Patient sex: F
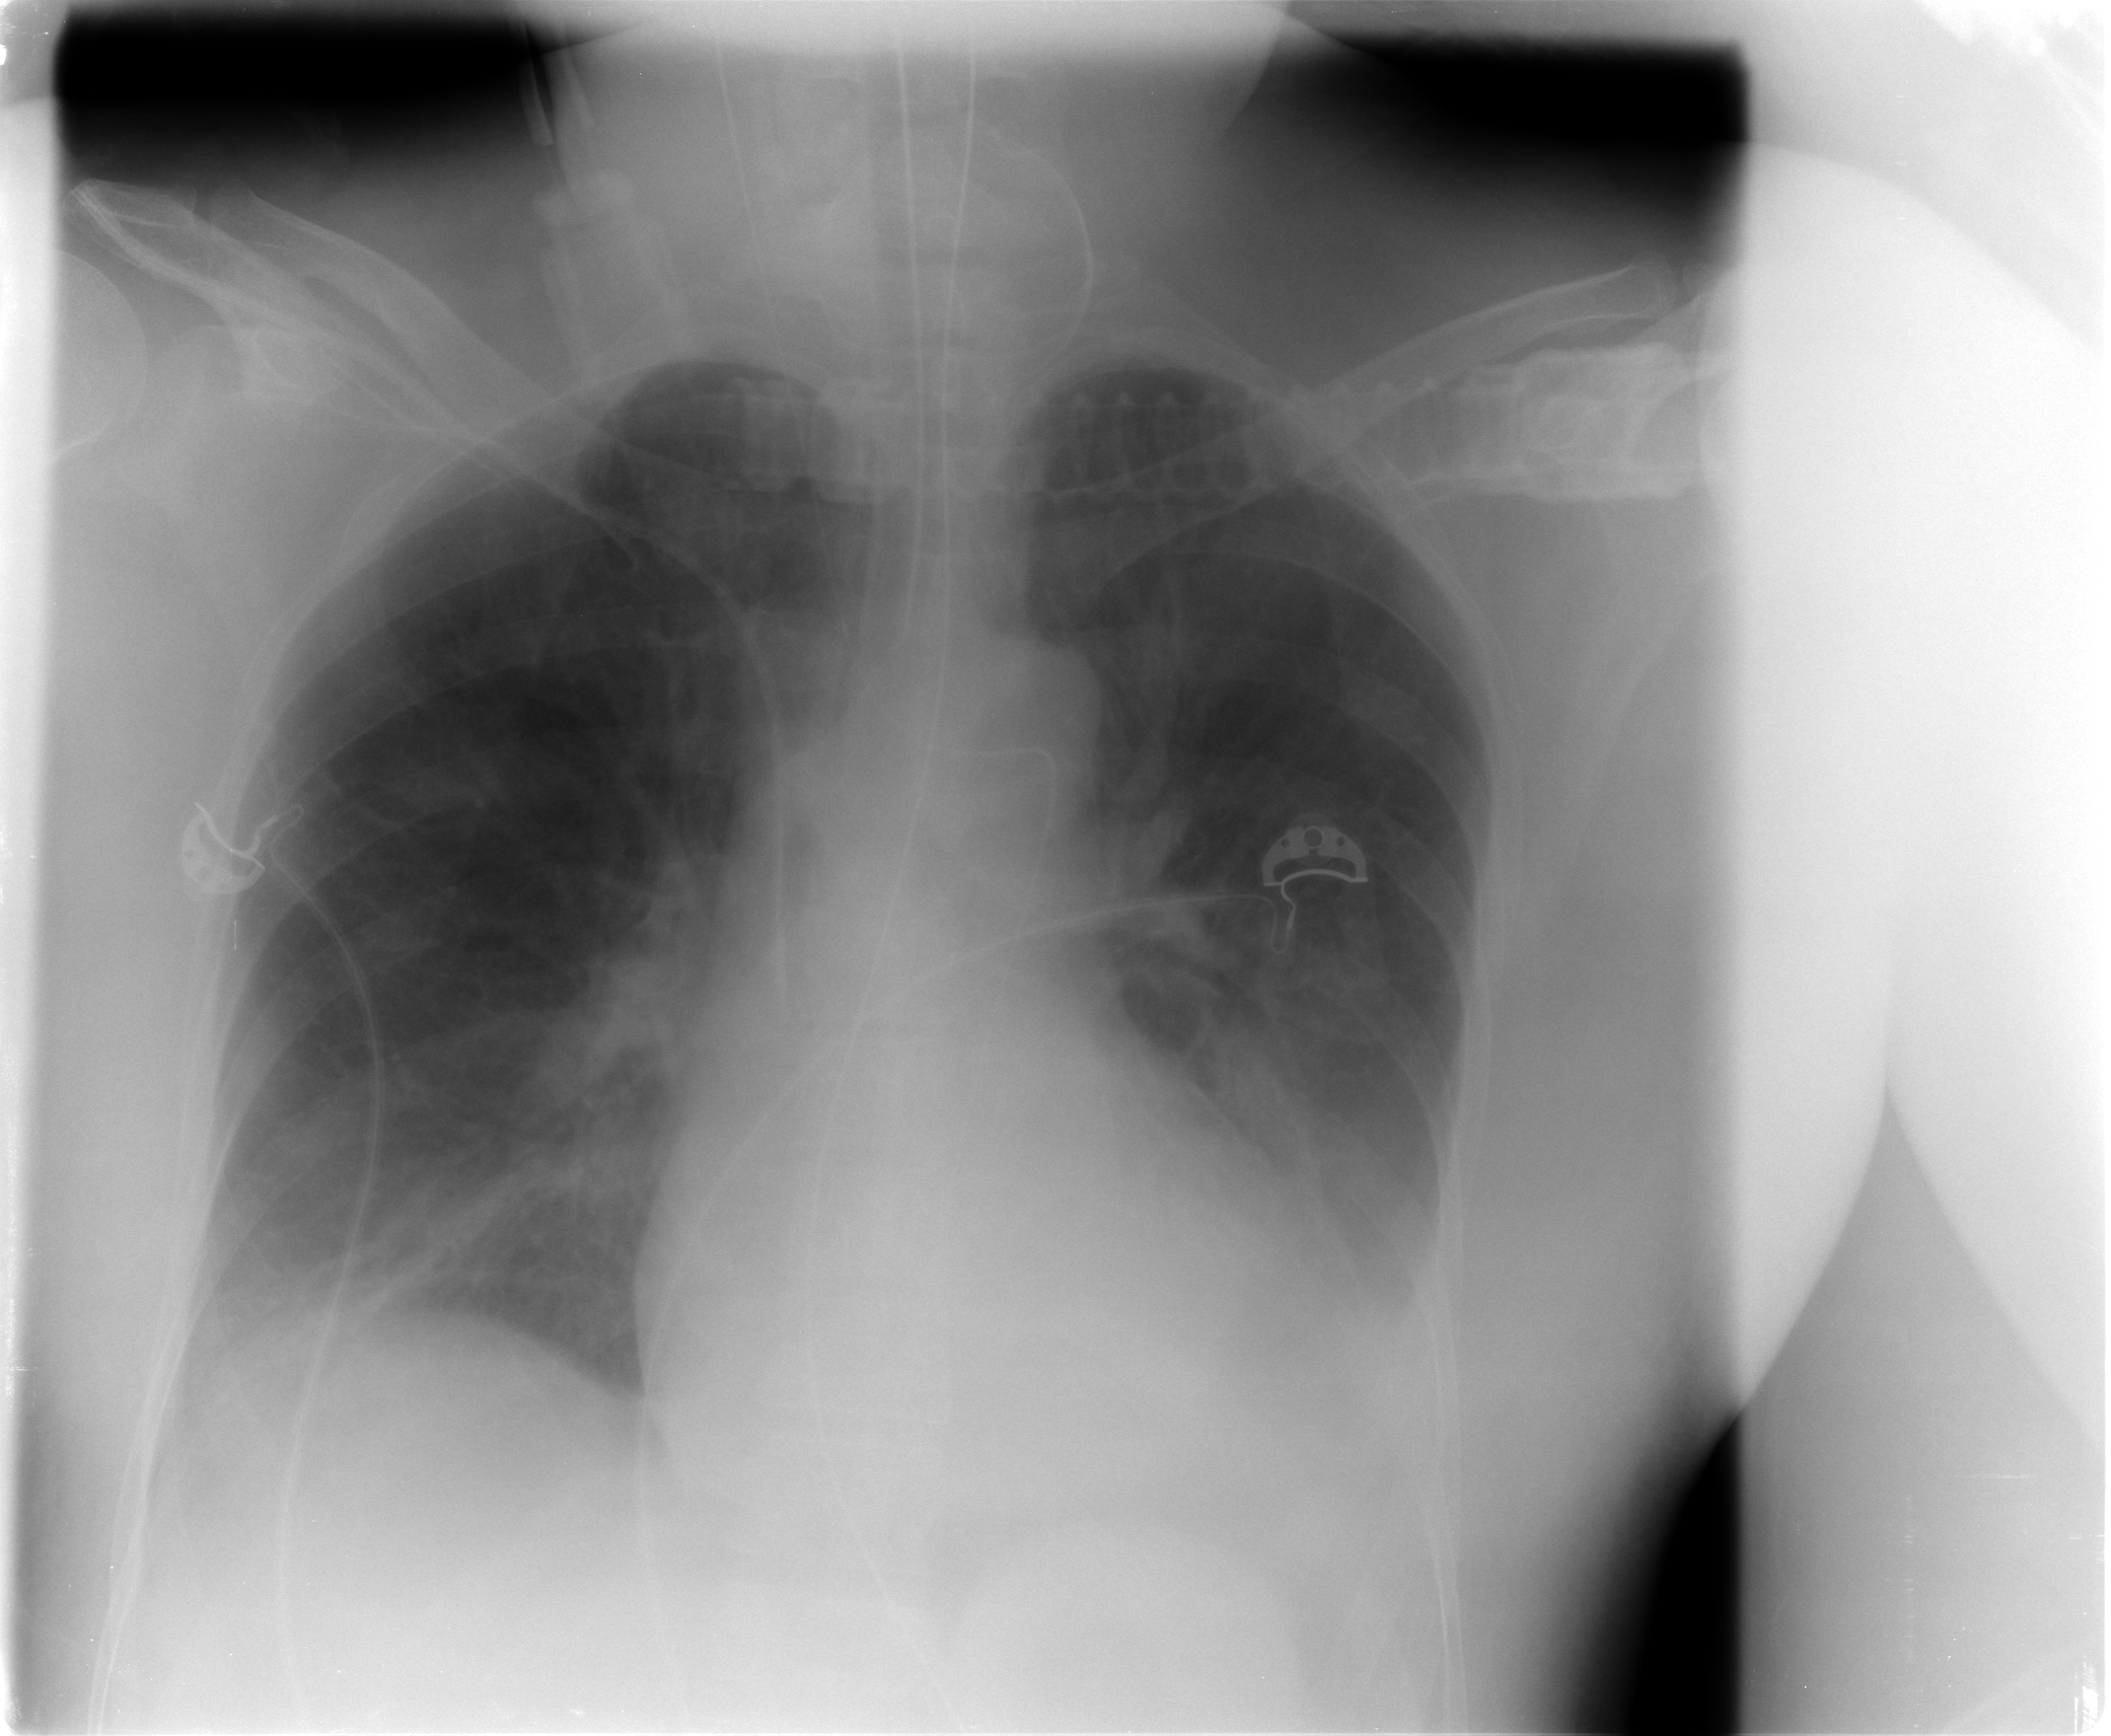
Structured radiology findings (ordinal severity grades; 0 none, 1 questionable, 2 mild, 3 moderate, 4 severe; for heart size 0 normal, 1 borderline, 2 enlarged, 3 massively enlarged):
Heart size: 2
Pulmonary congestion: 2
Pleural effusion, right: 1
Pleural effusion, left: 2
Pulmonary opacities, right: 1
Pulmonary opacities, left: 1
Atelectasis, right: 1
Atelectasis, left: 2